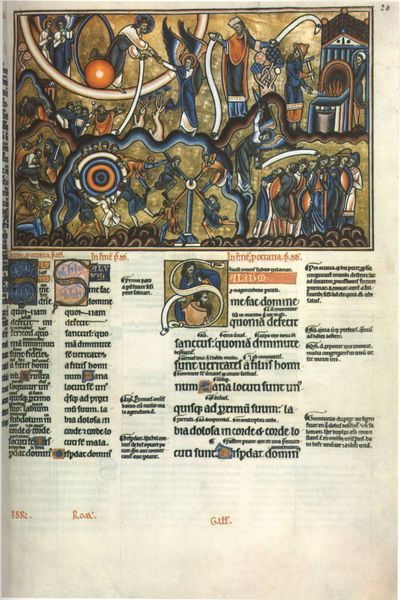
Titel: Canterbury Psalter von Paris
Standort: Herstellungsort: Canterbury, Christ Church (EU - GB)
Institution: Paris, Bibliothèque Nationale
Schlagwörter: blau, feuer, wasser, menschen, orange, szene, rot, gericht, bild, kirche, gold, engel, schrift, spalten, fluß, könig, buch, druck, illustration, schwert, text, kreise, initiale, kugel, buchseite, verziert, initialien, hölle, balu, miniatur, szenen, handschrift, ziel, latein, kapitälchen, karusell, initial, buchmalerei, vers, majuskeln, manuskript, großbuchstaben, minuskel, s, miniature, handschridt